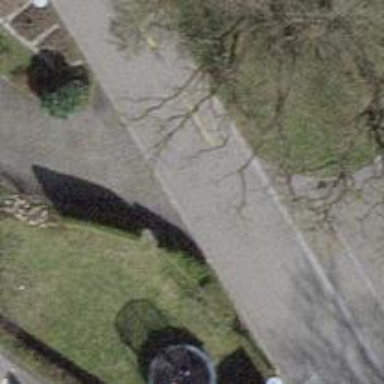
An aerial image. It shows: Residential road with cycle lane on the left.